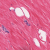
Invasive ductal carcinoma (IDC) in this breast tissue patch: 0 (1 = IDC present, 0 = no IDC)